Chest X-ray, PA view. Patient: 71 years old, sex F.
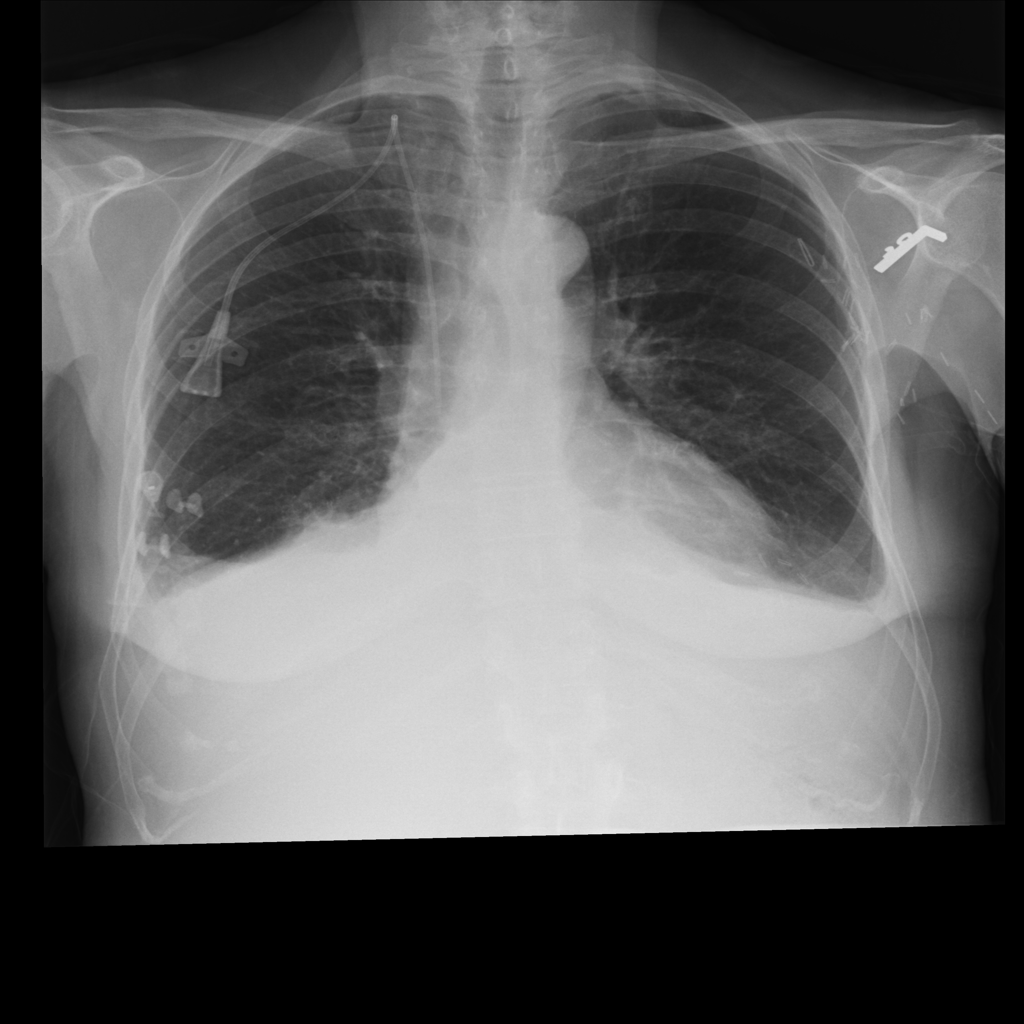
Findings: Effusion